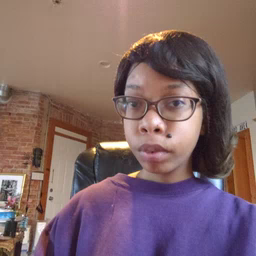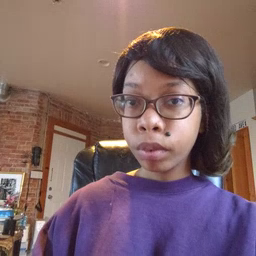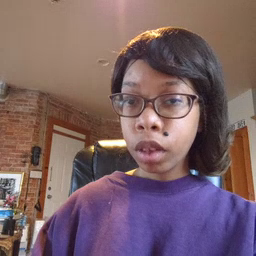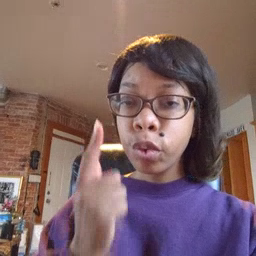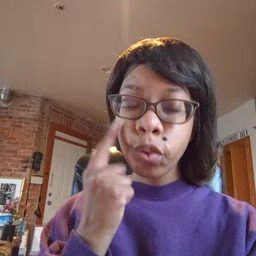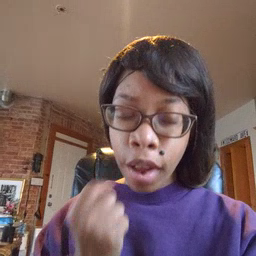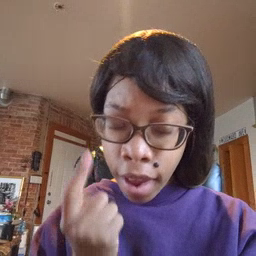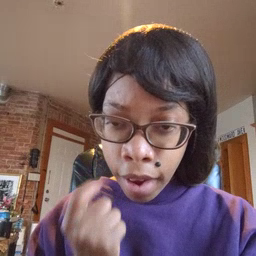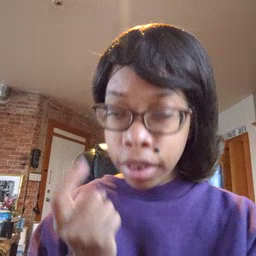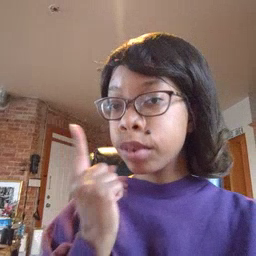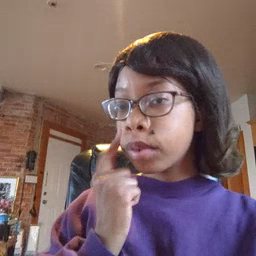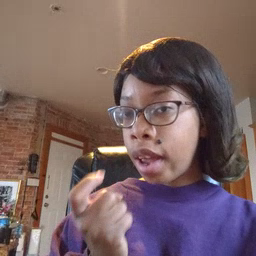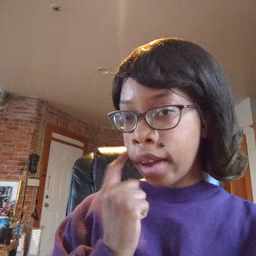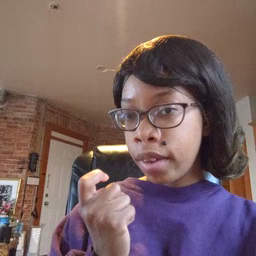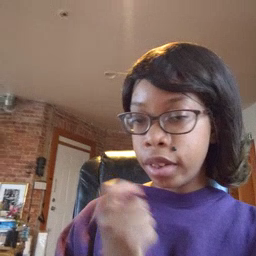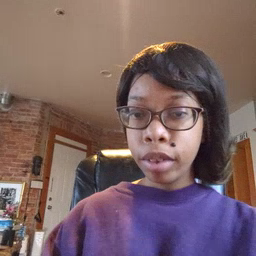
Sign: cry